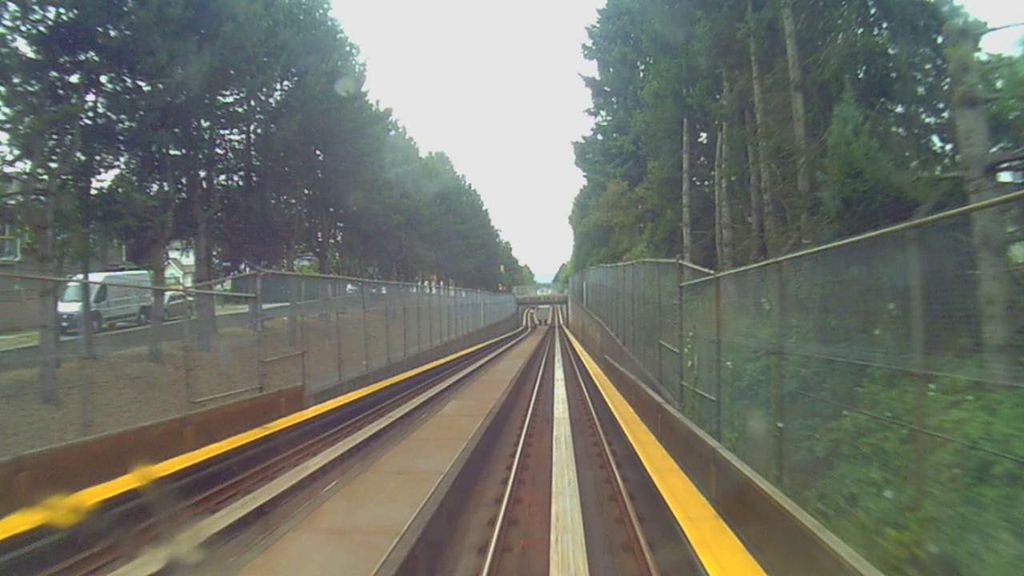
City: vancouver